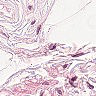
Metastatic tissue present: no